Question: I have floating elements that are laid out basically as a grid and I want to make them flush with both the left and right sides of the container while retaining internal separation.
Here's an example where the red squares are floating 50x50 divs with 10 pixels of separation inside a blue div with a fixed width and auto-height.
<URL>

'''
<div class='blue' style='width: 110px'>
<div class='red'></div>
<div class='red'></div>
</div>
<div class='blue' style='width: 110px'>
<div class='red'></div>
<div class='red'></div>
<div class='red'></div>
<div class='red'></div>
</div>
<div class='blue' style='width: 170px'>
<div class='red'></div>
<div class='red'></div>
<div class='red'></div>
<div class='red'></div>
<div class='red'></div>
<div class='red'></div>
</div>
'''
Here's a relevant fiddle: <URL>
I want to make the red squares completely flush with the left and right sides of the blue square. The blue square can be of several widths and red squares can be added or hidden so an nth-of-type selector that modifies the margins on specific red squares isn't practical.
This could be solved by giving the blue squares a negative right-padding but the CSS spec disallows negative padding for some unspecified reason so now I'm stuck. I don't see how anyone can justify allowing negative margins but disallowing negative padding.
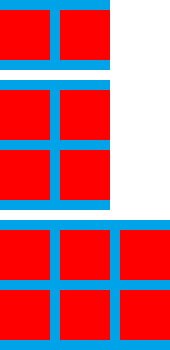
Answer: Here is one way of realizing your layout using inline-blocks instead of floated elements.
First, to the '.blue' containing block, set the following CSS properties: 'text-align: justify' and 'line-height: 0'.
Second, for the '.red' child elements, remove the 'float' property and add 'display: inline-block'.
The result is that your '.red' elements are now inline and will be spaced evenly in a line within the width of the '.blue' container. Since you hard-coded a nice value of the width for '.blue', you will get the horizontal spacing that you want between the '.red' blocks (no need to set a right margin).
The remaining issue with 'text-align: justify' is that the final line will not stretch to fill the full width (this is how the justify setting works in order to prevent short lines from being stretched out in a ugly fashion).
To work around this, add a pseudo-element '.blue:after' which is an inline-block of width 100%. This will force a new line to be created after your red blocks, and the result is that all the red blocks are left/right justified.
The 'line-height: 0' on '.blue' and 'vertical-align: top' on '.blue:after' take care of any extra white space at the bottom due to line leading (space above and below the baseline of the text).
'''
.blue {
margin-top: 10px;
background-color: #00A2E8;
height: auto;
overflow: auto;
padding-bottom: 10px;
text-align: justify;
line-height: 0;
}
.blue:after {
content:'';
display: inline-block;
width: 100%;
vertical-align: top;
}
.red {
background-color: red;
width: 50px;
height: 50px;
display: inline-block;
margin-top: 10px;
}
'''
'''
<div class='blue' style='width: 110px'>
<div class='red'></div>
<div class='red'></div>
</div>
<div class='blue' style='width: 110px'>
<div class='red'></div>
<div class='red'></div>
<div class='red'></div>
<div class='red'></div>
</div>
<div class='blue' style='width: 170px'>
<div class='red'></div>
<div class='red'></div>
<div class='red'></div>
<div class='red'></div>
<div class='red'></div>
<div class='red'></div>
</div>
'''